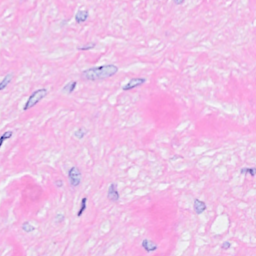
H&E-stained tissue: Breast